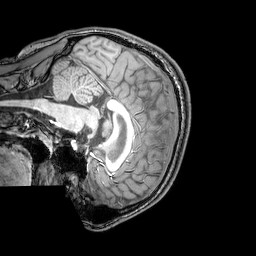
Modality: T1w
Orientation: sagittal
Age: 20
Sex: male
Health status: healthy
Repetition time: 0.081 s
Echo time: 0.037 s